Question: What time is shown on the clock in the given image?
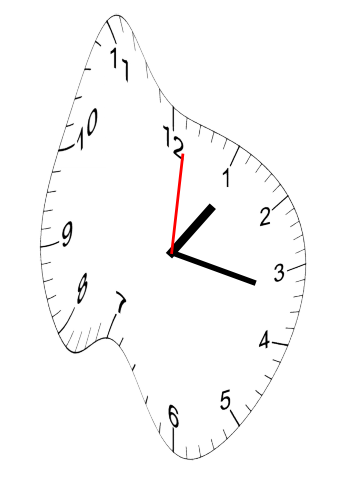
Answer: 01:17:01